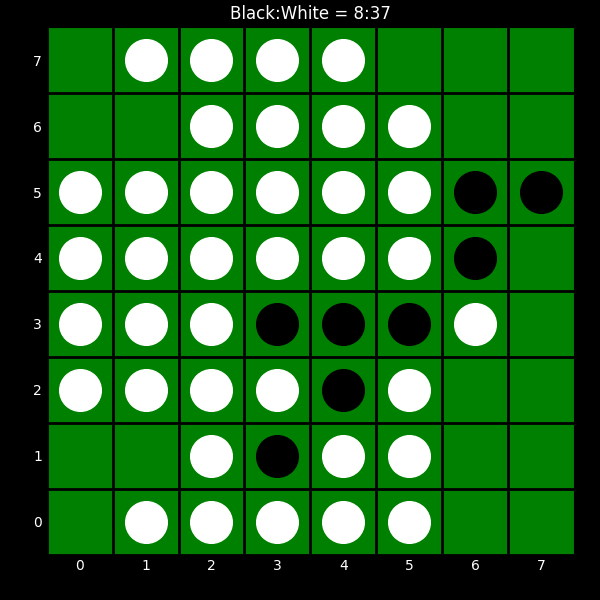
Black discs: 8
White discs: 37